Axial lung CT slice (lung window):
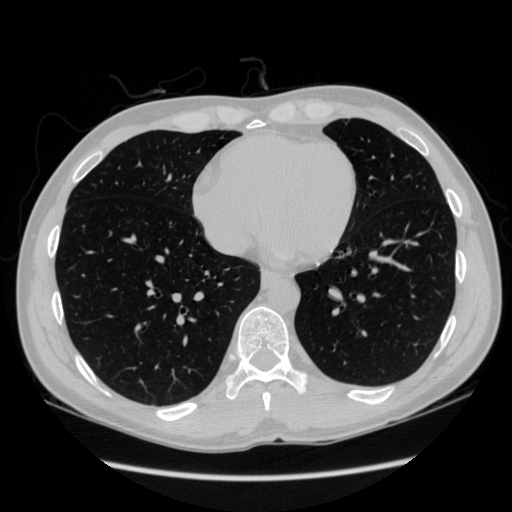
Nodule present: no